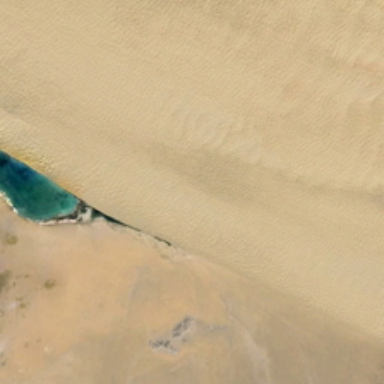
There is a crystal clear pond in the desert .